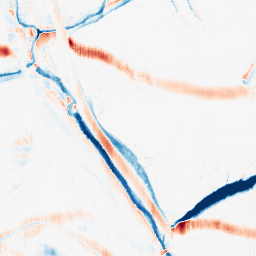
Category: morphological
Decomposition family: morphological_ellipse
Decomposition parameters: operation: average
width: 20
height: 5
Upsampling method: fft_zeropad
Upsampling parameters: scale: 8
Upsampling scale: 8